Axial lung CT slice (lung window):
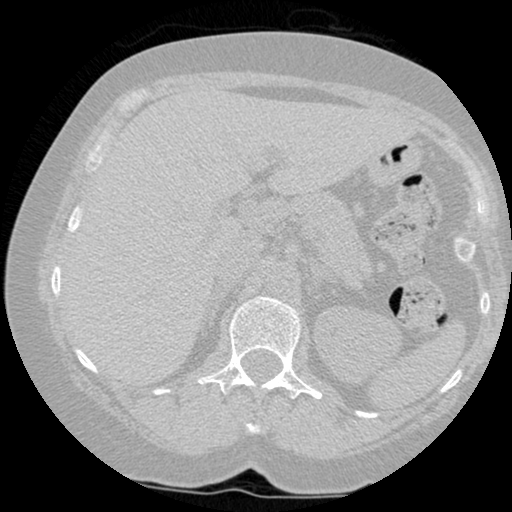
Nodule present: no